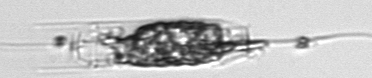
Label: Ditylum_brightwellii